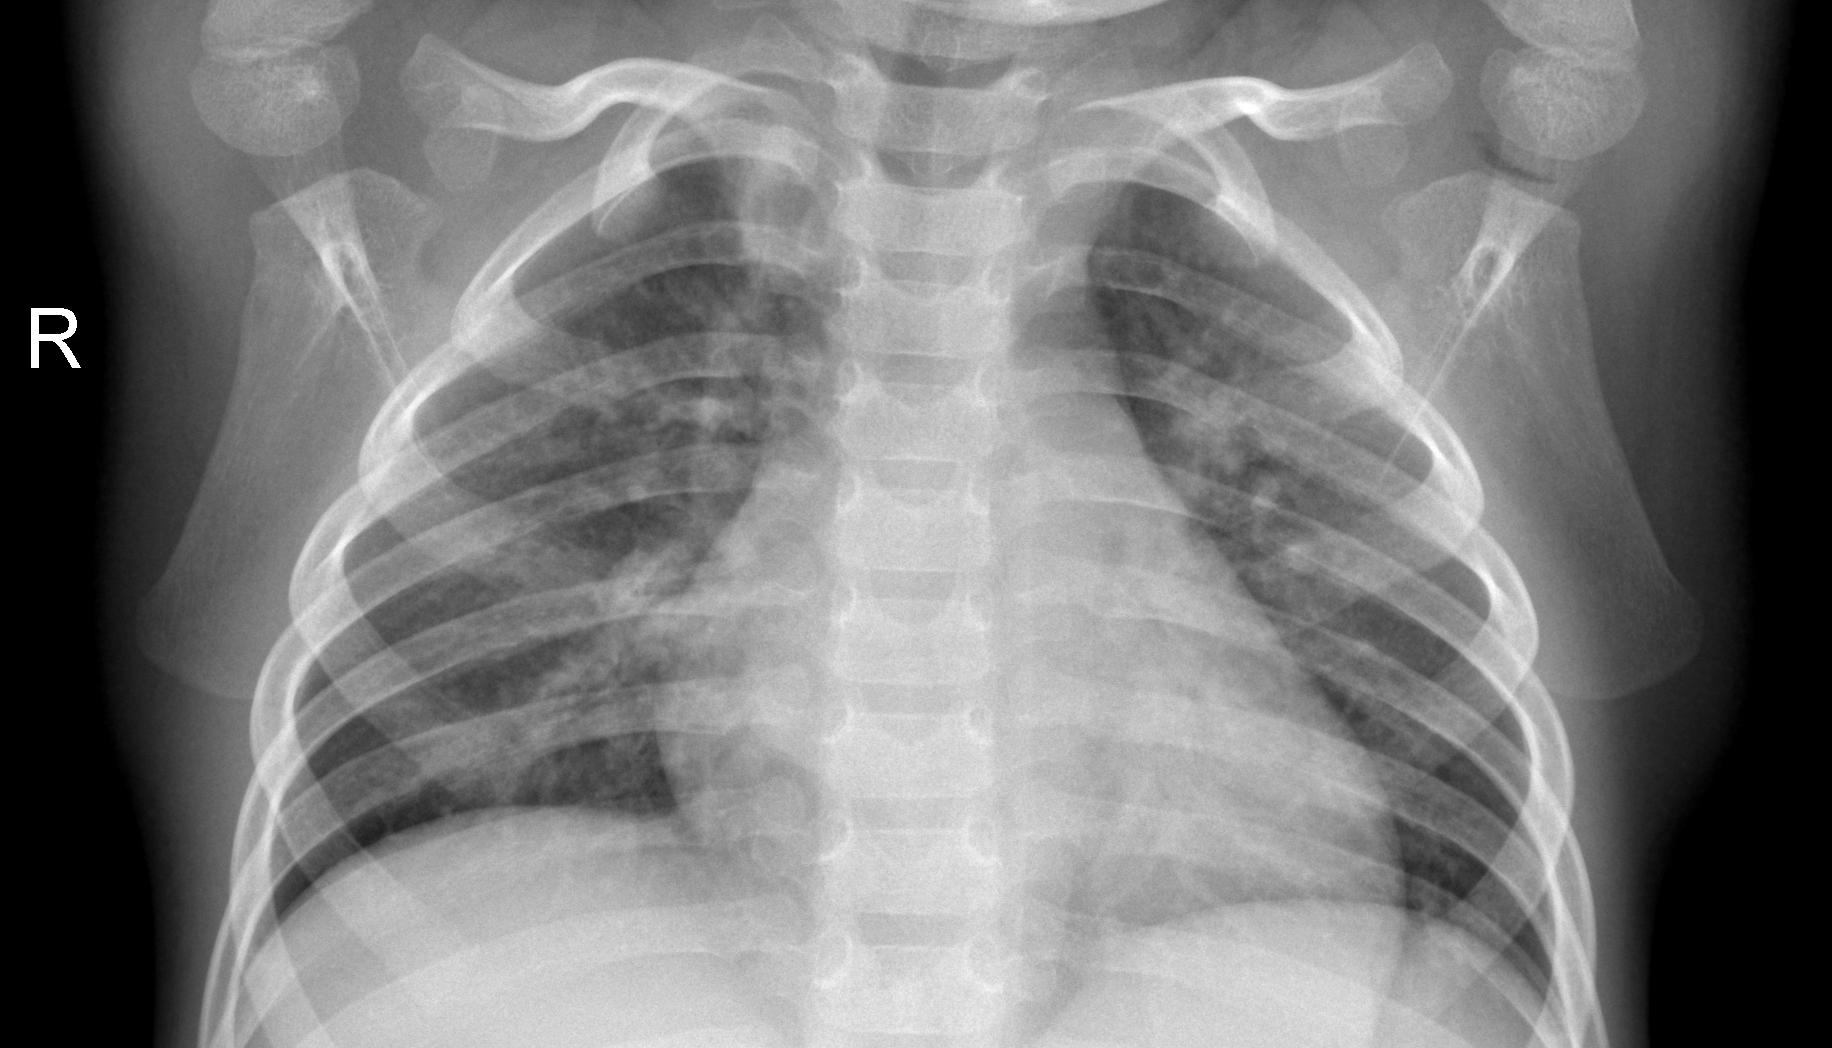
Diagnosis: PNEUMONIA